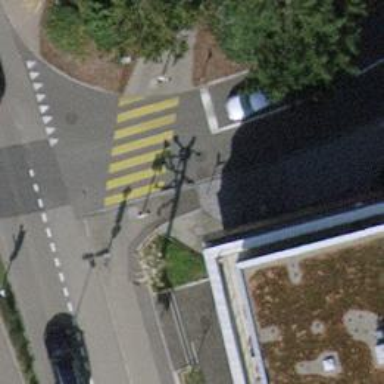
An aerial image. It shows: Road crossing with traffic signals.